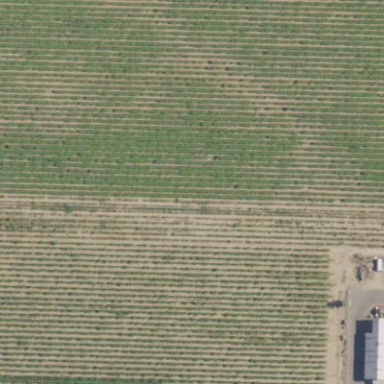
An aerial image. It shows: Vineyard with grape crops.